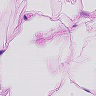
Metastatic tissue present: no